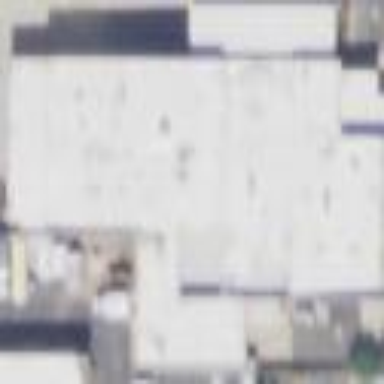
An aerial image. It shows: Building.